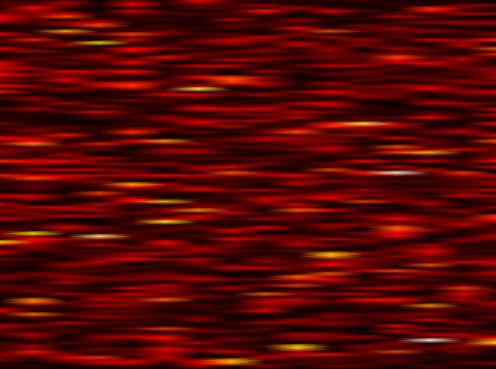
Label: OFDM